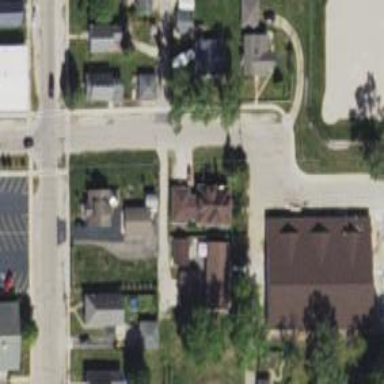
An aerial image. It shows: Residential road.